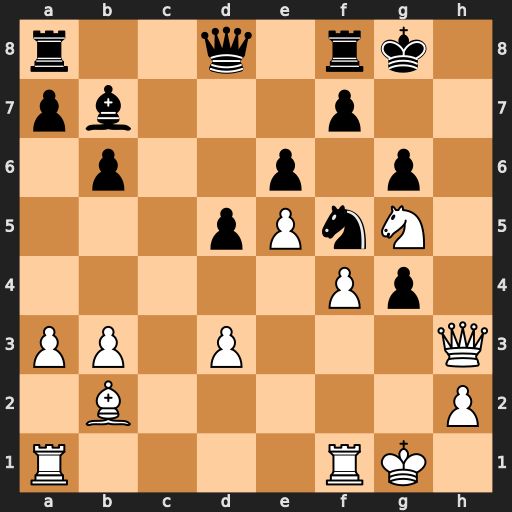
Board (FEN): r2q1rk1/pb3p2/1p2p1p1/3pPnN1/5Pp1/PP1P3Q/1B5P/R4RK1
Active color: w
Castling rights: -
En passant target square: -
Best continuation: Qh7#